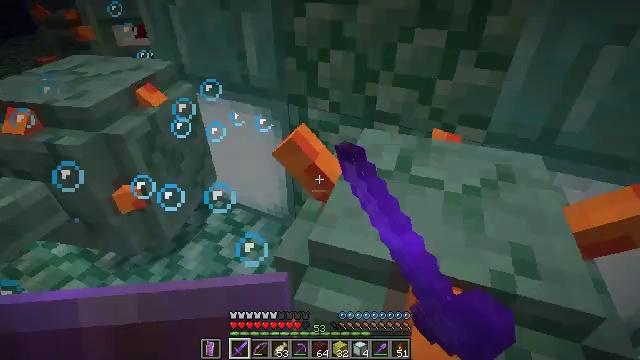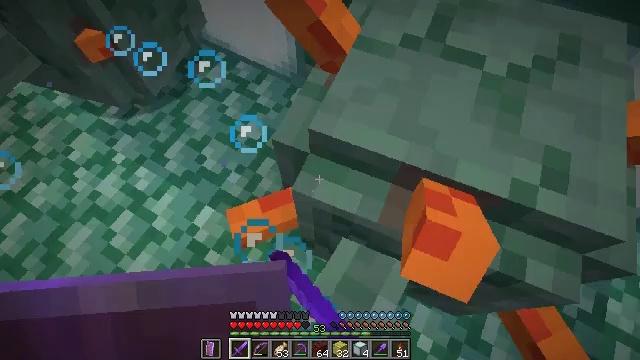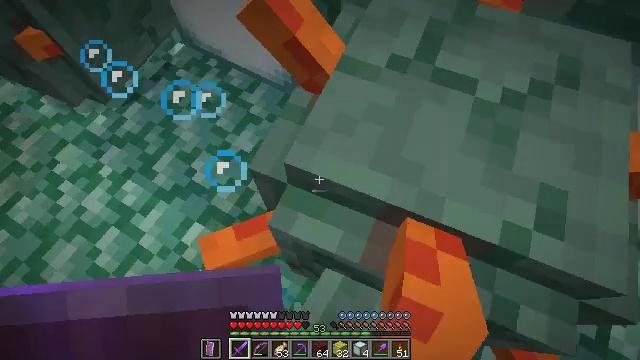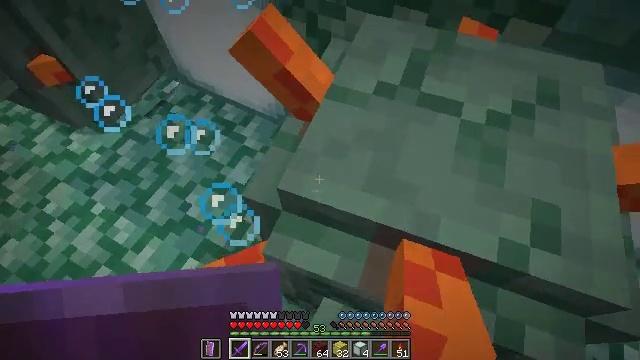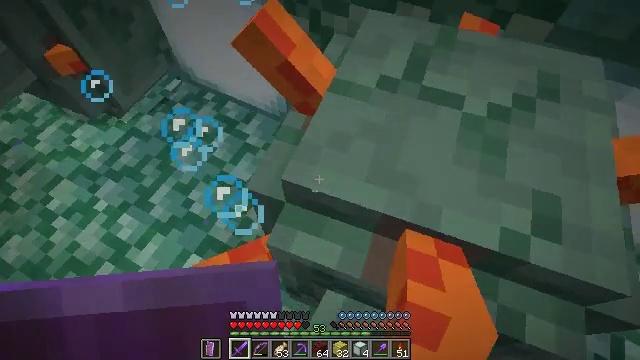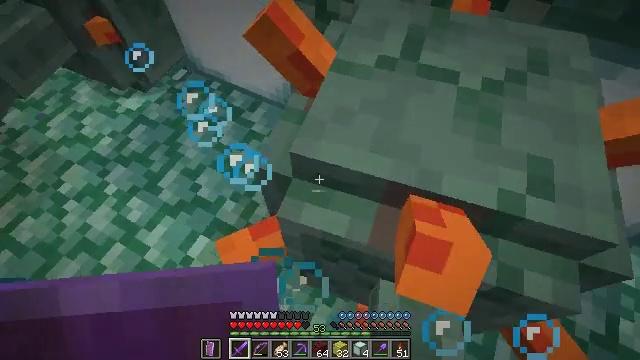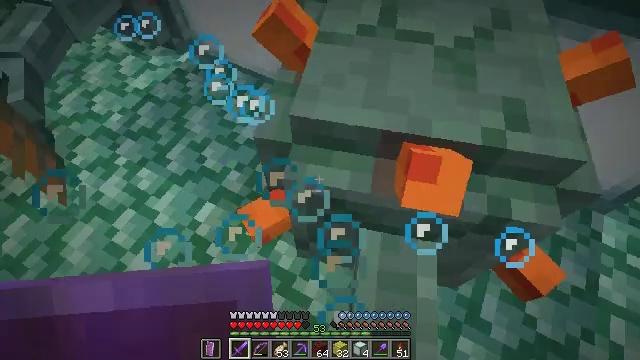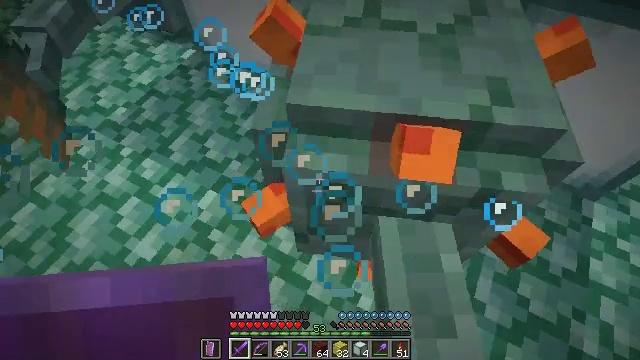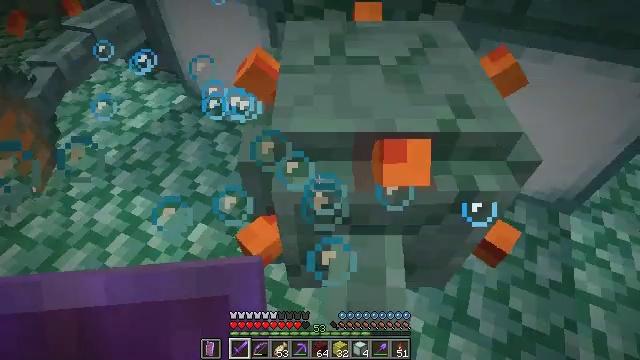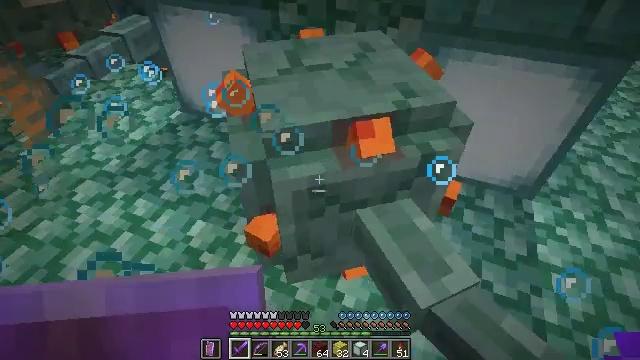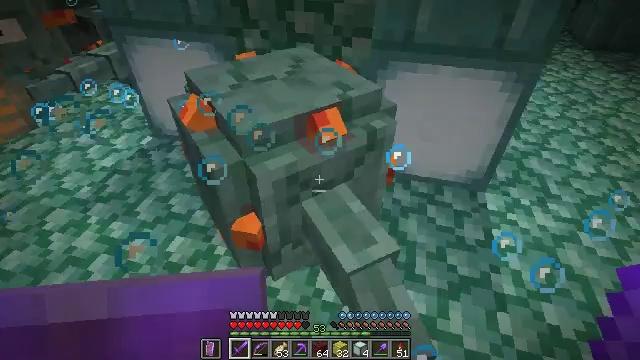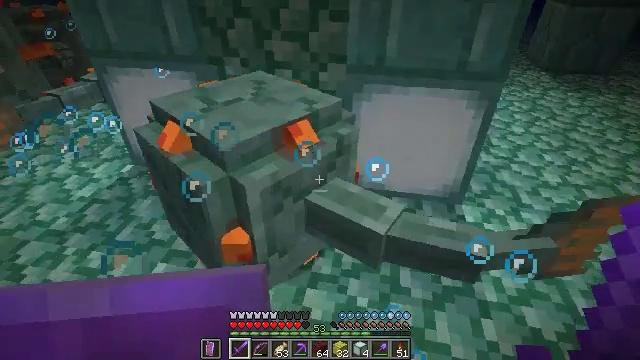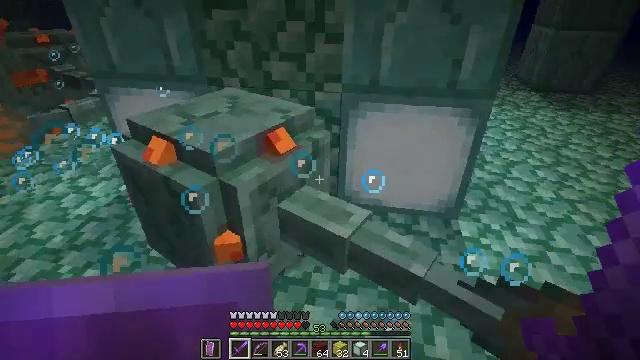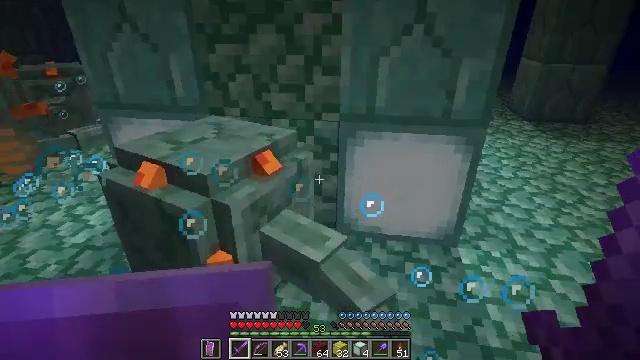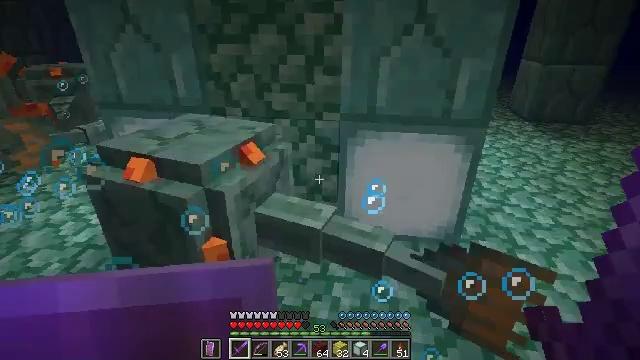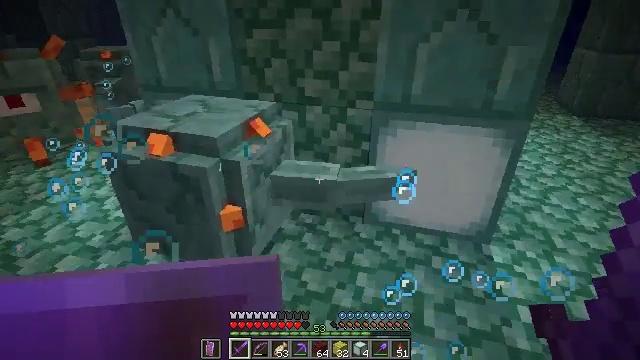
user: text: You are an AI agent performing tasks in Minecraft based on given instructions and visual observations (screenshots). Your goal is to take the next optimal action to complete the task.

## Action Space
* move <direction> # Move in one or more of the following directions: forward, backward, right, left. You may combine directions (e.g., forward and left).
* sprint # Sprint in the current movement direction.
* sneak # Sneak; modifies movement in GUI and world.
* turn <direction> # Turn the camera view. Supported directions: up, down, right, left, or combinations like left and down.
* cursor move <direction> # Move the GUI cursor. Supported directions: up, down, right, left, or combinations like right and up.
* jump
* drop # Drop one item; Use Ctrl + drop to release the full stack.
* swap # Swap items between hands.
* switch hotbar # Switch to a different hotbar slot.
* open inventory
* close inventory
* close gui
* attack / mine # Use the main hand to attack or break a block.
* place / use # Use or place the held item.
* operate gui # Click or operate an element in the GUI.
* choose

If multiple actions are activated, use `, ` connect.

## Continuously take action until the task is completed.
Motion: motion action
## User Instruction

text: Combat the guardian.
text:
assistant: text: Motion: turn left and down, attack / mine
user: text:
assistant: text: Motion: attack / mine
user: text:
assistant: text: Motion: turn right and up, attack / mine
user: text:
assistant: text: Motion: no_op
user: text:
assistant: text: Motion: move back
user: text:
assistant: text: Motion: move back
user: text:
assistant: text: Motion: move back, turn up
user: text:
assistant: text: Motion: move back, turn right and up
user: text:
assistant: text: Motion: move back, turn right and up
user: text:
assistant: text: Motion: turn right and up
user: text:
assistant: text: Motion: turn right and up
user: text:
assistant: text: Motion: turn up
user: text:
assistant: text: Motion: turn up
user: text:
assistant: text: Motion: no_op
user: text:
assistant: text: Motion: move forward, turn left and down
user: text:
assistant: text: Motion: move forward, turn left and down, attack / mine
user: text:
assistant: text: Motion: move forward, turn left and down, attack / mine
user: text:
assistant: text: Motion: turn left and down, attack / mine
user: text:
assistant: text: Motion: turn left, attack / mine
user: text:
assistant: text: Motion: turn left, attack / mine
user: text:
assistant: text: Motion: no_op
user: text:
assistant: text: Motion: turn left and up
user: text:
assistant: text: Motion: turn left and up
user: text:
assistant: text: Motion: move forward, turn up
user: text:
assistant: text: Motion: move forward, turn left and up
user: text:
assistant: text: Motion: move forward, turn left and up
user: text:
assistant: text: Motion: move forward
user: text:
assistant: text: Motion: move forward, turn left
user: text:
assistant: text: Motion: move forward, turn left and up
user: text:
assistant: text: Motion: move forward, turn left and up